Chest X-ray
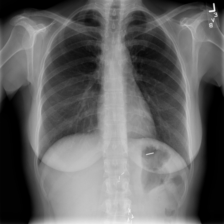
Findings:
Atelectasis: negative
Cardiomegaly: negative
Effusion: negative
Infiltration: negative
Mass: negative
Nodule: negative
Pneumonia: negative
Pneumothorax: negative
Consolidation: negative
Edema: negative
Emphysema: negative
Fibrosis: negative
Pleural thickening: negative
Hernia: negative